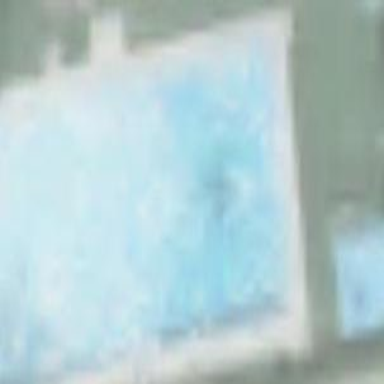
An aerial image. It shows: Swimming pool located in leisure land.